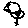
Label: bird